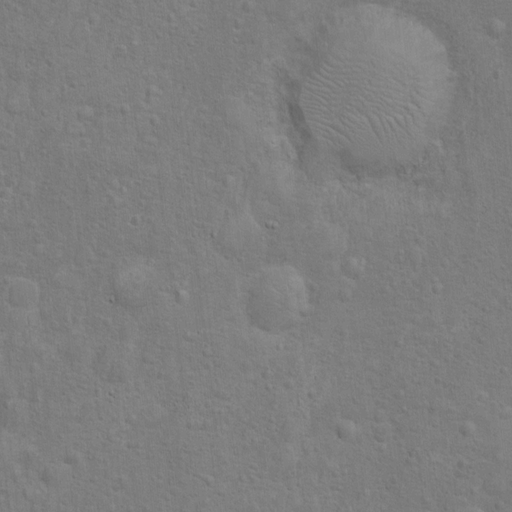
Classes present: Background